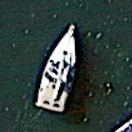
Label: Civil_yacht